Question: just wondering if anyone knows of any pre built content switchers powered by jquery like the one depicted below (only have a screenshot, otherwise I wouldn't be asking :P):

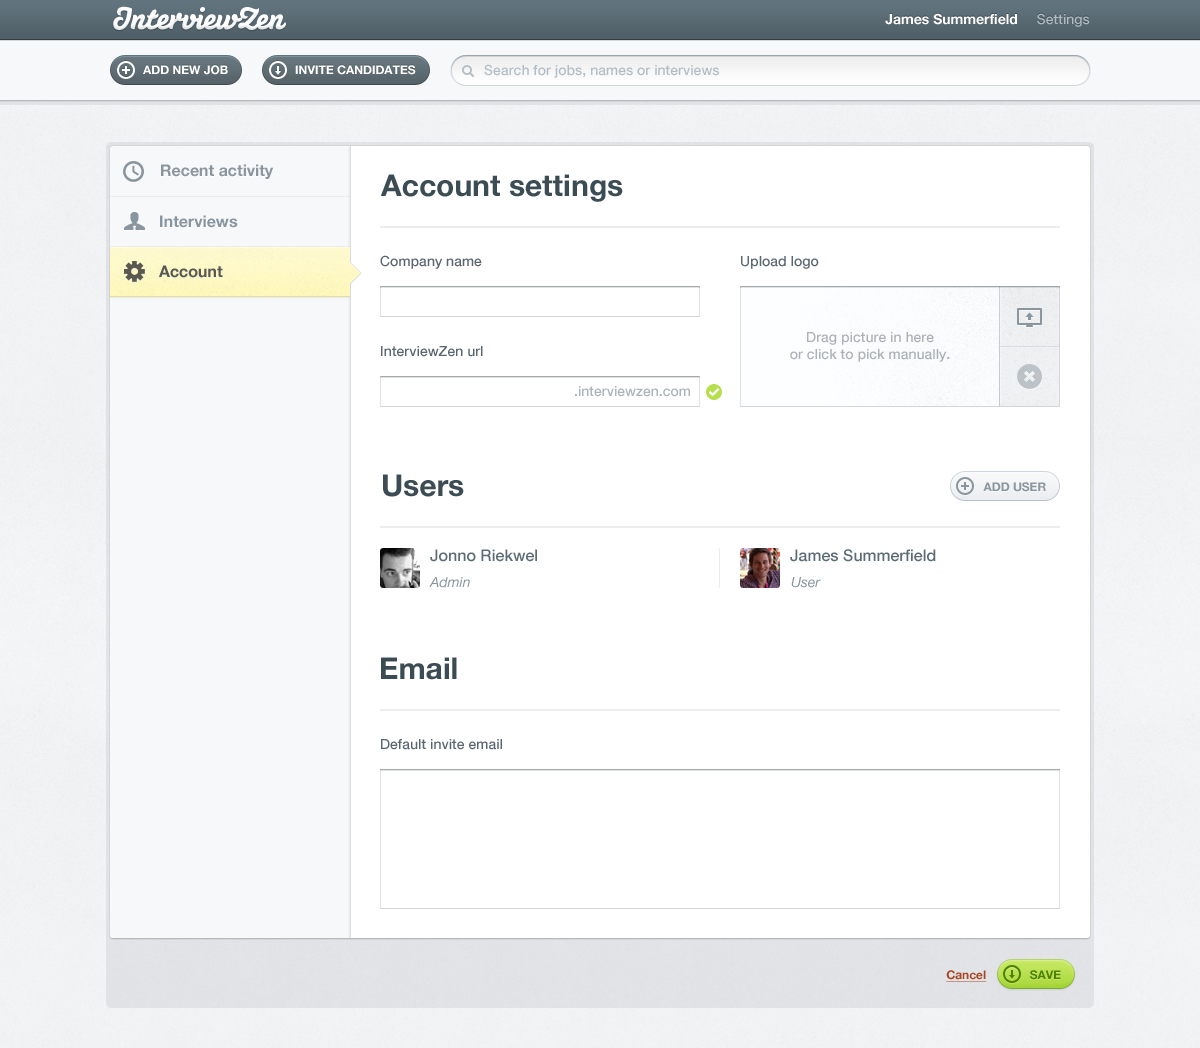
Answer: Should be pretty easy to just use the <URL> and just re-style the tabs/tab container to float to the left of the content. The "Theming" tab on that page shows you the structure it uses.
The CSS would be something similar to this (based on the example markup of the Theming tab):
'''
#tabs > ul {
width: 20%;
float: left;
}
#tabs > ul > li {
display: block;
}
#tabs > div {
width: 80%;
float: right;
}
'''